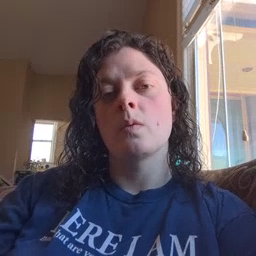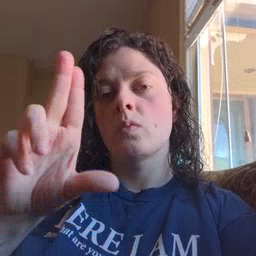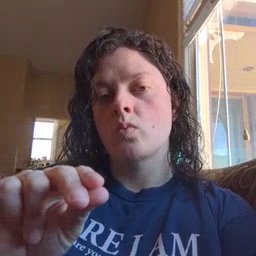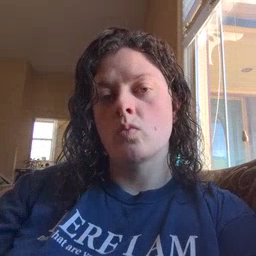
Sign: no